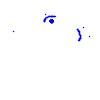
Particle: kaon